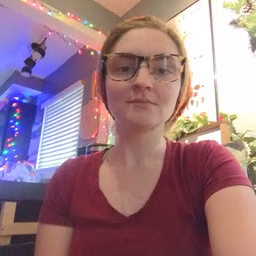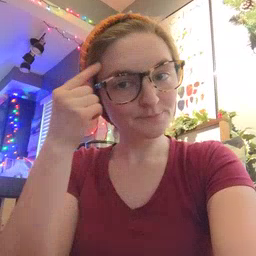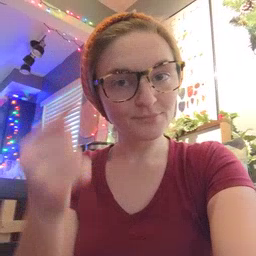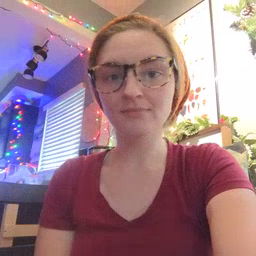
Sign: penny